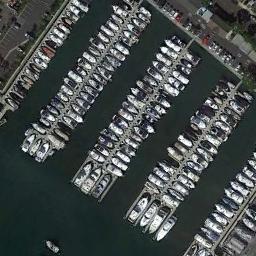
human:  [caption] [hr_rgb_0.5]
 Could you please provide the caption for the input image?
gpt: There are many ships in the harbor .

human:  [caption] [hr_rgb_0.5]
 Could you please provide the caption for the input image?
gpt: There are many ships in the harbor .

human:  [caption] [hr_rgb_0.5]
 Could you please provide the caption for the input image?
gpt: Many yachts moored neatly on the sea side of the harbor .

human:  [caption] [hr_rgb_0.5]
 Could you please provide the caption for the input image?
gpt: The harbor with lots of neatly docked boats is surrounded by some parking lots and the color of the waters is dark green .

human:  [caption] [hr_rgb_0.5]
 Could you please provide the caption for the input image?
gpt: There are many ships docked neatly at the harbor .